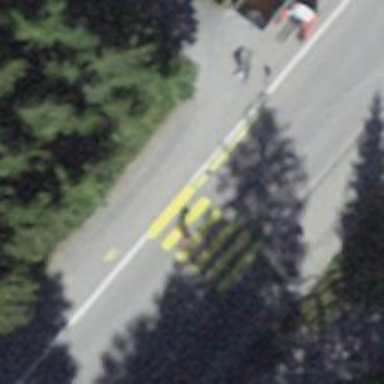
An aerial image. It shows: Uncontrolled crossing on the road.